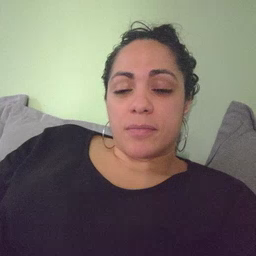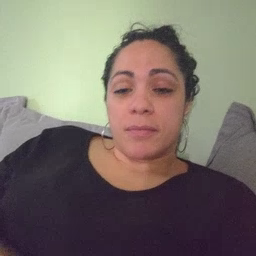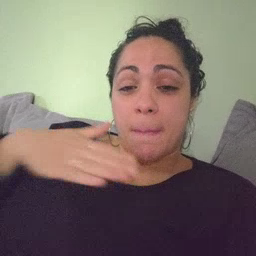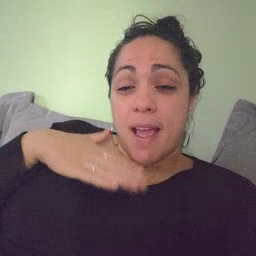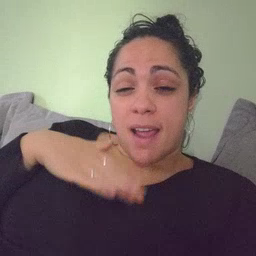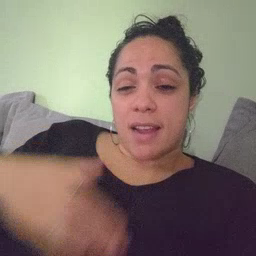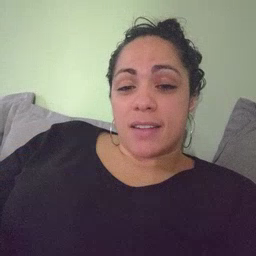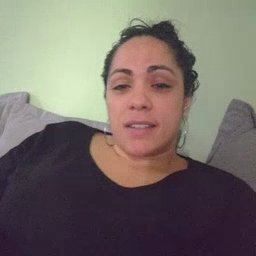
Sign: minemy